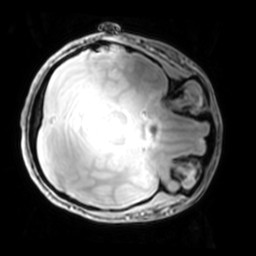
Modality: PDw
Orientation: axial
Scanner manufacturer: philips
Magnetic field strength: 7 T
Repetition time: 0.008 s
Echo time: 0.001974 s